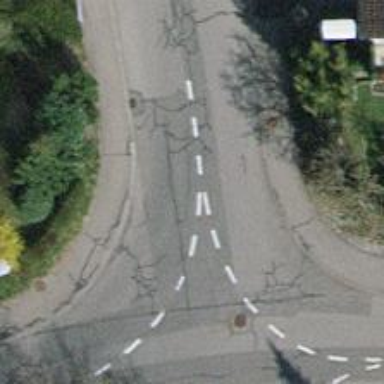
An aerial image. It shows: Asphalt sidewalk along the footway.